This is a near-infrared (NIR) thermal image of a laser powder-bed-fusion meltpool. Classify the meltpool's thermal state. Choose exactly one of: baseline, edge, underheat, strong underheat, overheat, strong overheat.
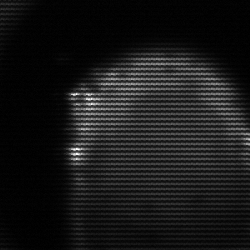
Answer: edge